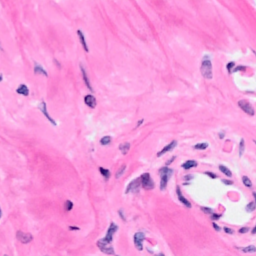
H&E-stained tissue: Breast